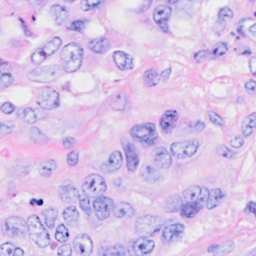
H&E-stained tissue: Breast